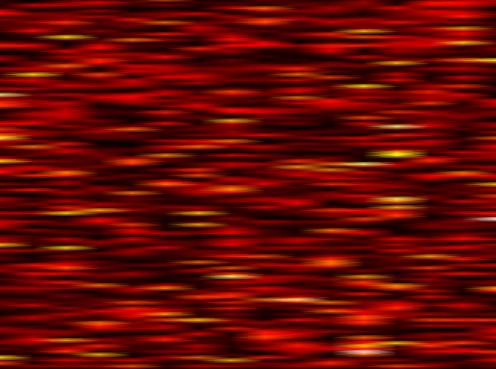
Label: FOFDM